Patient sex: M
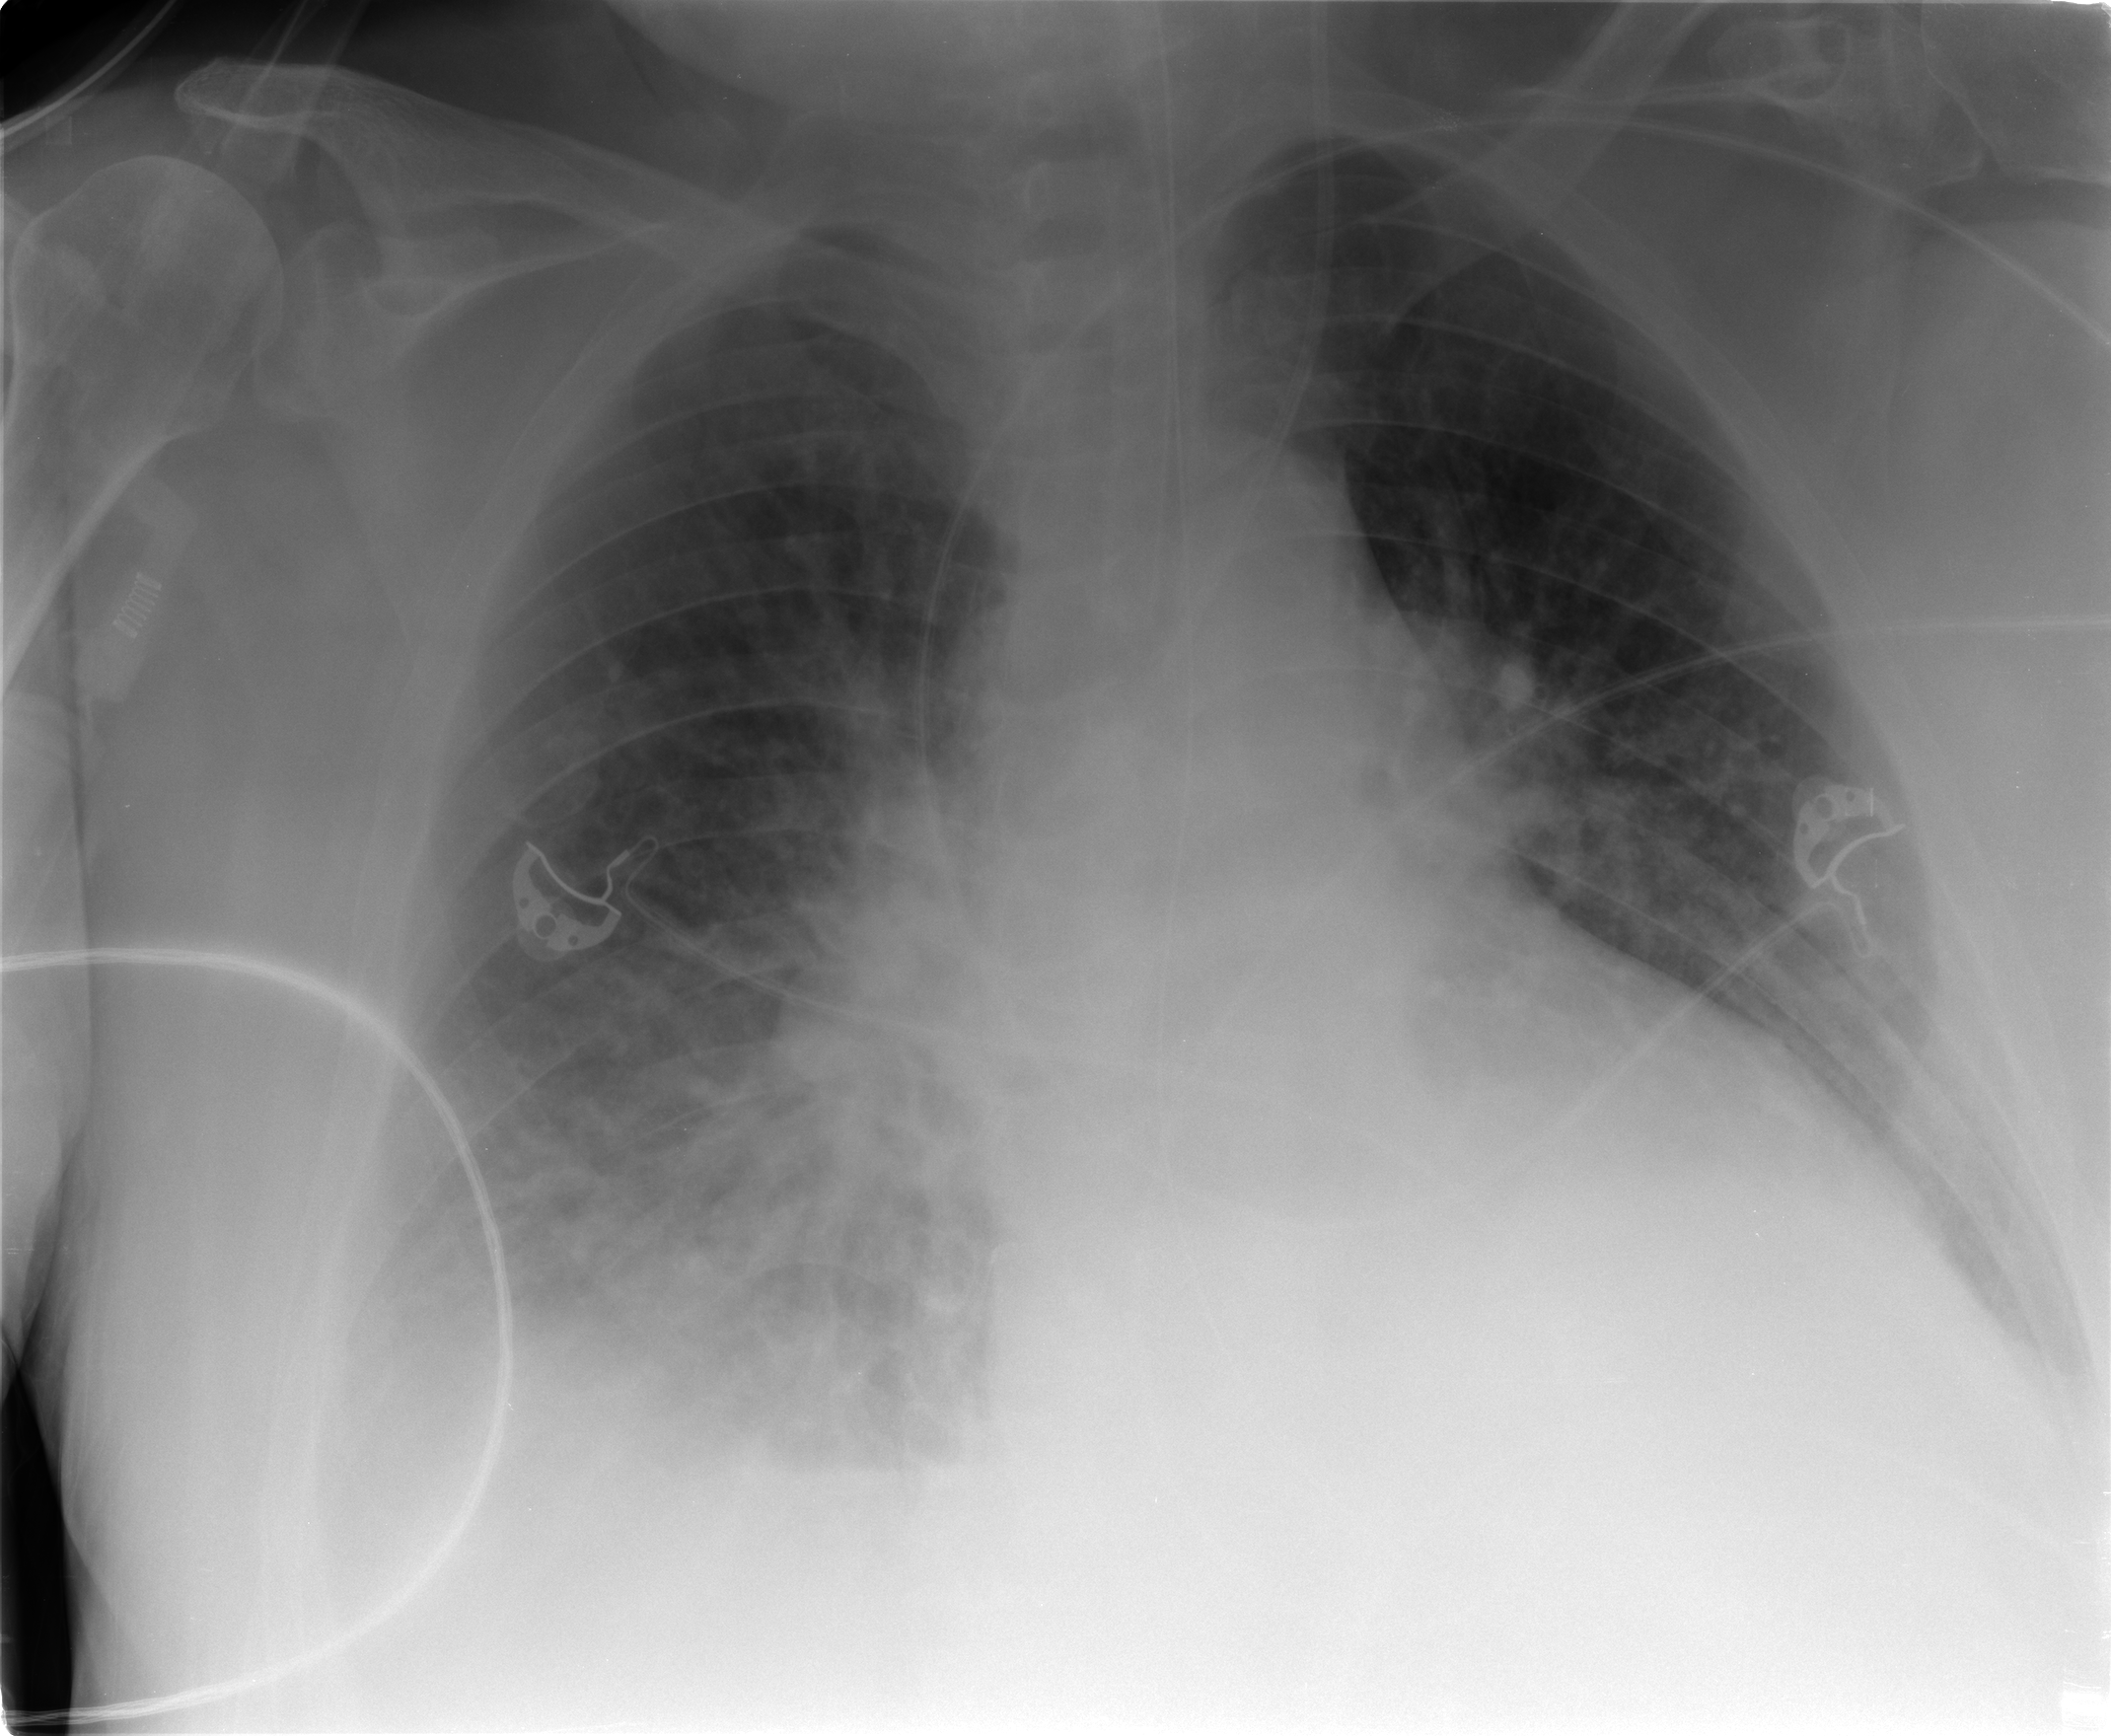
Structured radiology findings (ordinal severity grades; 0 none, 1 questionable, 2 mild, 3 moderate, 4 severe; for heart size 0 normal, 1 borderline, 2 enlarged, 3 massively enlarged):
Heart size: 2
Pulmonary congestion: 2
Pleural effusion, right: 2
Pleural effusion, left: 1
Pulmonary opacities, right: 2
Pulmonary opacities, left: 0
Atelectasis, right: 2
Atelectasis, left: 2